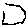
Label: hexagon